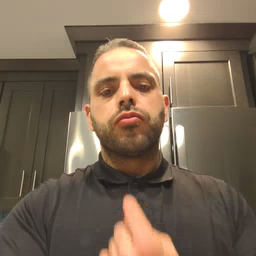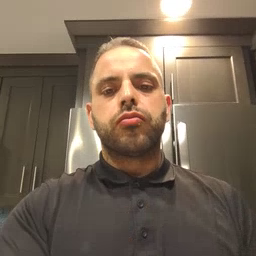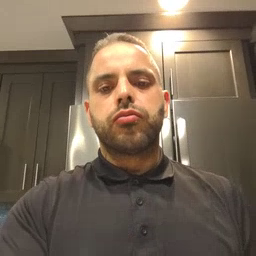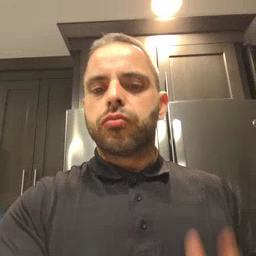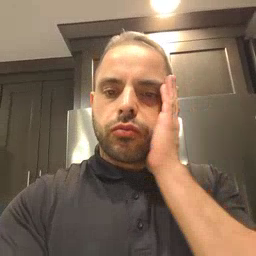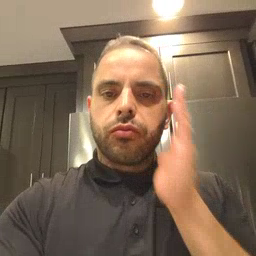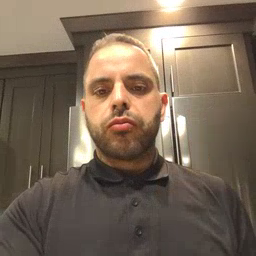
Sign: bed